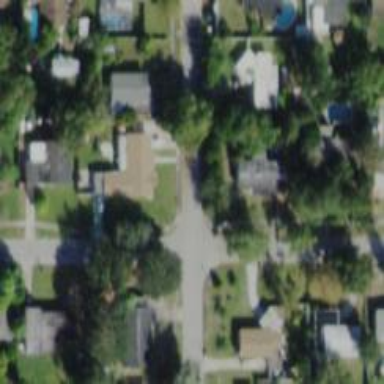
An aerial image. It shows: Residential road with asphalt surface and sidewalk on the left.